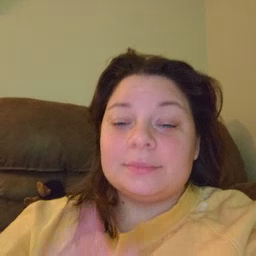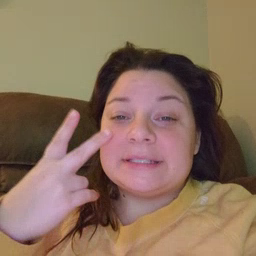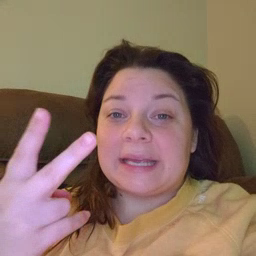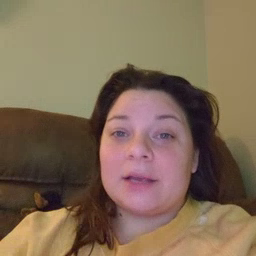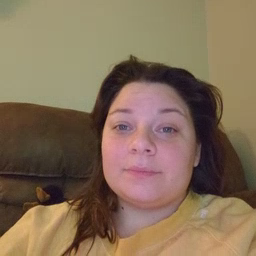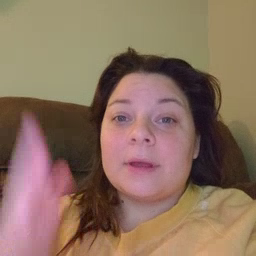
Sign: see